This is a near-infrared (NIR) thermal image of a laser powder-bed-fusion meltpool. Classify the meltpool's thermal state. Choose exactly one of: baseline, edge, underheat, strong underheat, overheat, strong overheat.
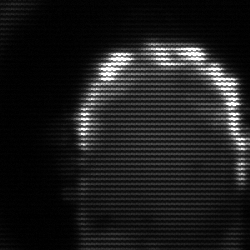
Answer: baseline